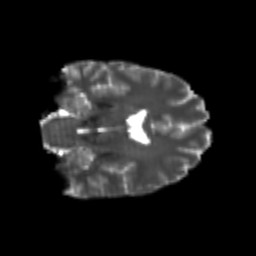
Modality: T2w
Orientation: coronal
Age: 23
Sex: female
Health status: healthy
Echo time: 0.074 s